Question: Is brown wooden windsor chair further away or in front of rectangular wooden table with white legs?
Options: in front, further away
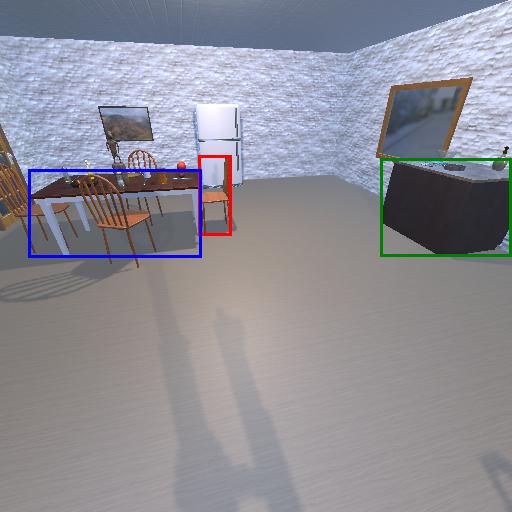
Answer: in front